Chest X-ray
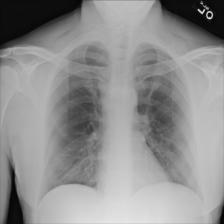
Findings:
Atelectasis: negative
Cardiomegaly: negative
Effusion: negative
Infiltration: negative
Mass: negative
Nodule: negative
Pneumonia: negative
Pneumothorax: negative
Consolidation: negative
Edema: negative
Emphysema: negative
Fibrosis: negative
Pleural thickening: negative
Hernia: negative